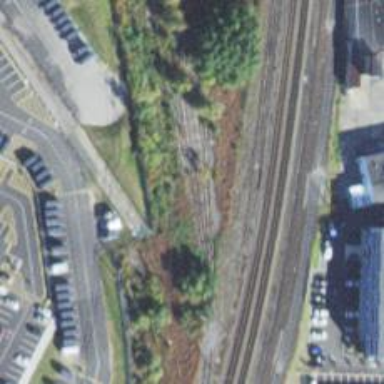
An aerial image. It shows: Abandoned railway.